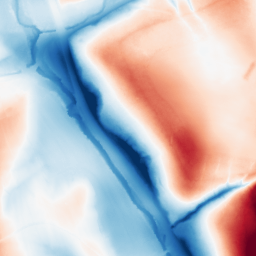
Category: classical
Decomposition family: gaussian_anisotropic
Decomposition parameters: sigma_x: 50
sigma_y: 2
Upsampling method: quartic
Upsampling parameters: scale: 2
Upsampling scale: 2